Question: I know that I can hover over the element and get a tool-tip, or click on the item to see the current checkout, but I frequently am doing a commit and I have to close the commit window to see the branch name (in order to verify what branch I'm on.)
My company dictates branch names; I cannot make them small enough to fit.

In the case above, the full branch name is "feature/TS-1234-outbound", and it's particularly the "TS-1234" part I need to see.
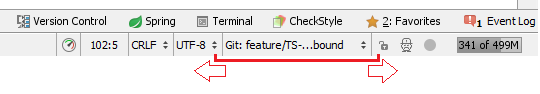
Answer: As far as I know there is not. However there is an <URL> for this problem, which has Major priority. So feel free to vote for it or leave a comment so that it hopefully gets fixed faster.
As a workaround you can bind some keyboard shortcut to Branches pop-up menu to be able to see current branch name without hovering over the Git status bar widget: